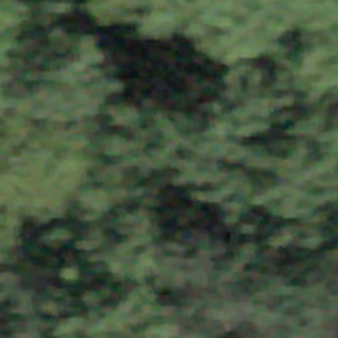
Label: other